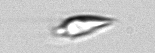
Label: Oxytoxum